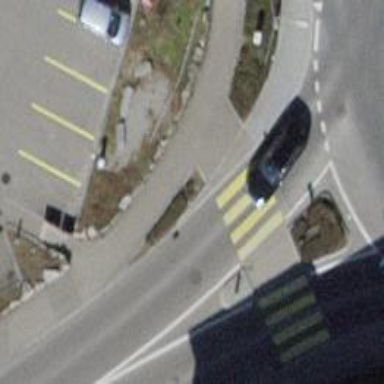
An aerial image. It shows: Zebra crossing with central island.